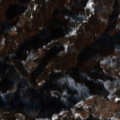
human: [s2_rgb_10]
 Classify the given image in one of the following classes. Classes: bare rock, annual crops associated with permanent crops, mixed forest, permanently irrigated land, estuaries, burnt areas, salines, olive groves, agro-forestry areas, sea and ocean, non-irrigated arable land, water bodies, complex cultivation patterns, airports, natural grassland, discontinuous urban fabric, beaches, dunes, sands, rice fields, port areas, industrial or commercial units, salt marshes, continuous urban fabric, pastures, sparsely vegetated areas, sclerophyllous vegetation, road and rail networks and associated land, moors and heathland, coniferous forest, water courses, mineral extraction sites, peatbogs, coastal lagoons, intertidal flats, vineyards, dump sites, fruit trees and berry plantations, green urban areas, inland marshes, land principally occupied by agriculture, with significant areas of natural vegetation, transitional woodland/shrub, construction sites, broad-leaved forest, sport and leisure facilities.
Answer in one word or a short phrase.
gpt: pastures, broad-leaved forest, transitional woodland/shrub